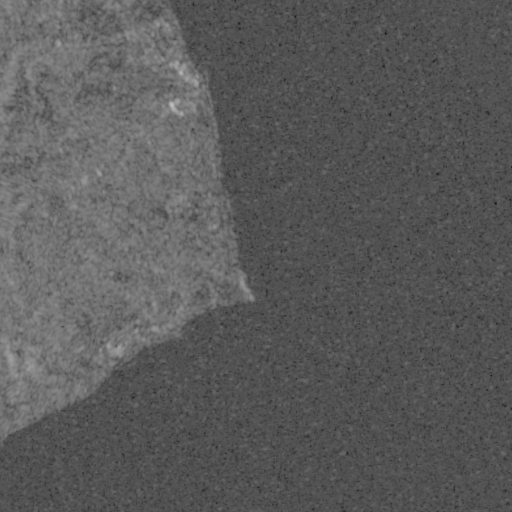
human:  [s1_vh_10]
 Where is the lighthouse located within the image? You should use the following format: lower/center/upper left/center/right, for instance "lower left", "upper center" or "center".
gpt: The lighthouse is located in the center of the image.
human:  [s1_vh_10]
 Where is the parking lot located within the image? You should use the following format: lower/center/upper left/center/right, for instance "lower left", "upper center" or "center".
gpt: The parking lot is located in the left of the image.
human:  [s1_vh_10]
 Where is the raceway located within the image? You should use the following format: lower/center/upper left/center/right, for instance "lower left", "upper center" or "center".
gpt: The raceway is located in the upper left of the image.
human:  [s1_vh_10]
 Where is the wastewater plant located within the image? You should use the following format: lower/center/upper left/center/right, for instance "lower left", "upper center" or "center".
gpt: The wastewater plant is located in the upper left of the image.
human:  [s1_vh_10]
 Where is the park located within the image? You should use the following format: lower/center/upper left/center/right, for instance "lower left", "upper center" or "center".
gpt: There is no park in the image.

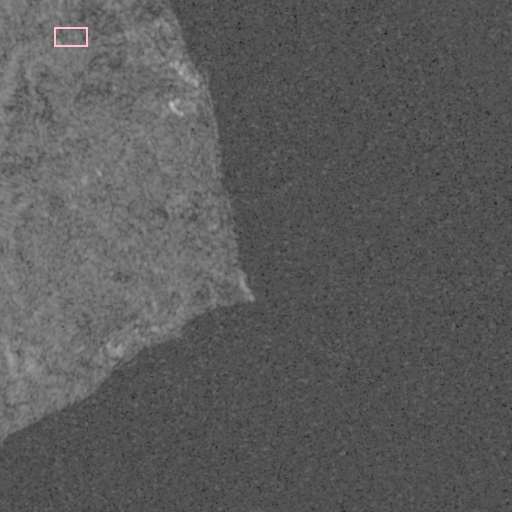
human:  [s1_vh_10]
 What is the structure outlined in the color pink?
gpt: The structure outlined in pink is a wastewater plant.
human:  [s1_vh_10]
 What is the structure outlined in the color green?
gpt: There is no green outline.